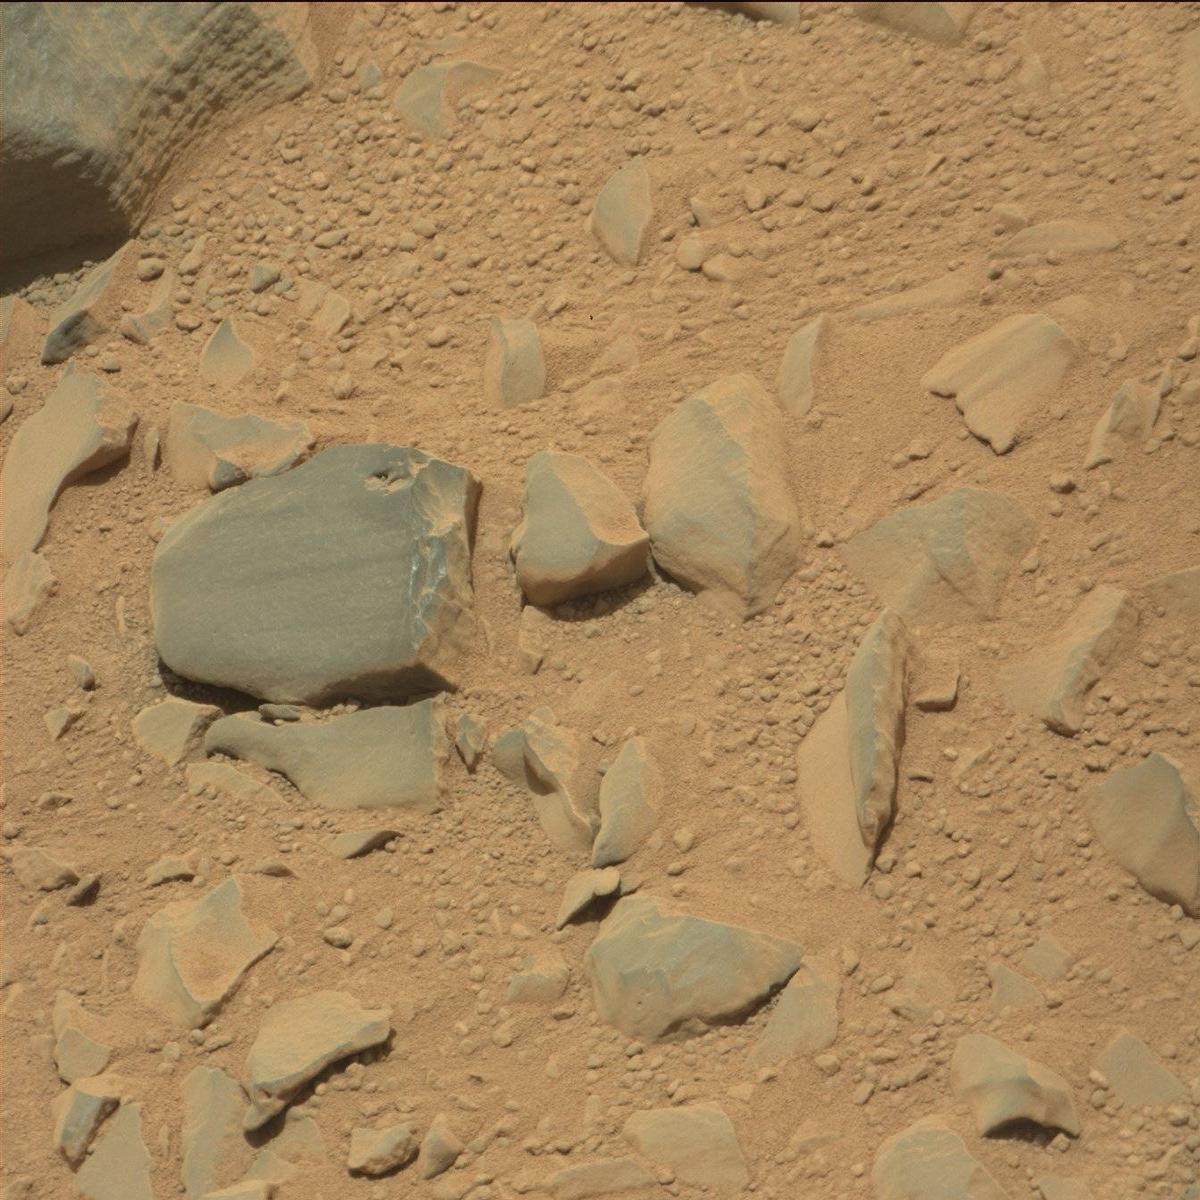
Terrain classes present: Bedrock, Rock, Sand / Soil